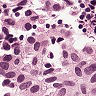
Metastatic tissue present: yes